Field crop: maize
Growth stage: 2
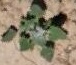
Species: chenopodium